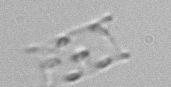
Label: Eucampia